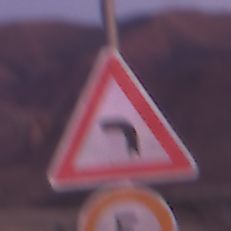
Verkehrszeichen: KurveLinks
Zusatzzeichen unten: Geschwindigkeit5
Umgebung: Outdoor, Nature
Tageszeit: Dawn
Wetter: PartlyCloudy
Licht: Natural
Jahreszeit: NotSpecified
Kontrast: MediumContrast